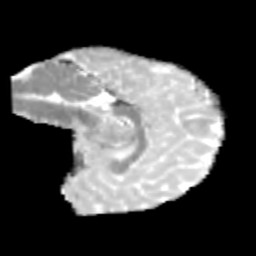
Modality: MD
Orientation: sagittal
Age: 11
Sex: male
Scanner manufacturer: siemens
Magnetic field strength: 3 T
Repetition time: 3.8 s
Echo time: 0.07 s